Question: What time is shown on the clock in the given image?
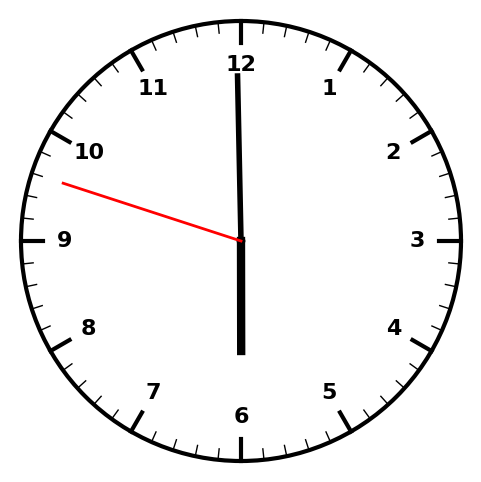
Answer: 05:59:48